Question: I have this android layout xml:
'''
<RelativeLayout
android:layout_width="match_parent"
android:layout_height="wrap_content" >
<View
android:layout_width="match_parent"
android:layout_height="1dp"
android:background="#70a5b3"
android:layout_above="@+id/skipIcon"/>
<com.m.view.text.MyTextView
style="@style/textOnBg"
android:layout_toLeftOf="@+id/skipIcon"
android:text="Skip"
android:textStyle="normal" />
<ImageView
android:id="@id/skipIcon"
android:layout_width="wrap_content"
android:layout_height="wrap_content"
android:layout_alignParentRight="true"
android:layout_alignParentTop="true"
android:src="@drawable/signup_skip_icon" />
</RelativeLayout>
'''
and I want to create this layout

but my xml doesn't show the border line. How can I fix this?
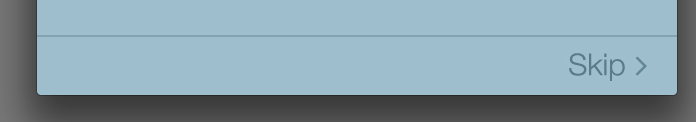
Answer: '''
<RelativeLayout
android:layout_width="match_parent"
android:layout_height="wrap_content" >
<View
android:id="@+id/border_line"
android:layout_width="match_parent"
android:layout_height="1dp"
android:layout_alignParentTop="true"
android:background="#70a5b3" />
<com.m.view.text.MyTextView
android:layout_width="wrap_content"
android:layout_height="wrap_content"
android:layout_toLeftOf="@+id/skipIcon"
android:text="Skip"
android:textStyle="normal" />
<ImageView
android:id="@id/skipIcon"
android:layout_width="wrap_content"
android:layout_height="wrap_content"
android:layout_alignParentRight="true"
android:layout_alignParentTop="true"
android:layout_below="@+id/border_line"
android:src="@drawable/signup_skip_icon" />
</RelativeLayout>
'''